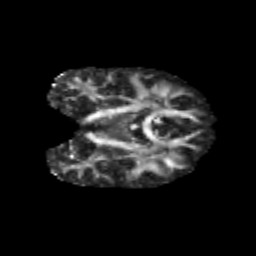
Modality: FA
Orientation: coronal
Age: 13
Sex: female
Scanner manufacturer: siemens
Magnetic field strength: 3 T
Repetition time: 3.8 s
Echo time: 0.07 s